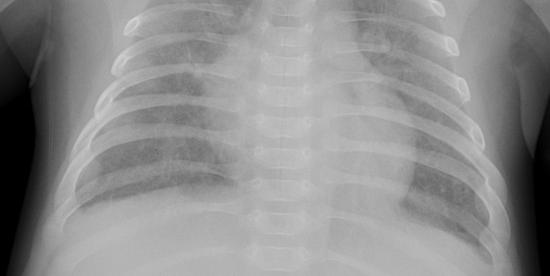
Diagnosis: PNEUMONIA